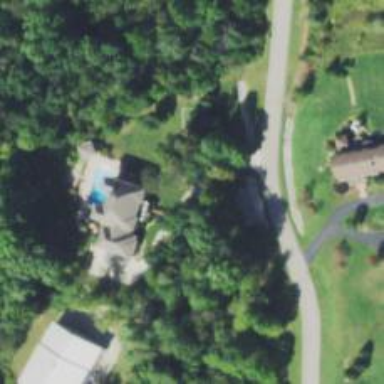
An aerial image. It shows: Driveway leading to service road.